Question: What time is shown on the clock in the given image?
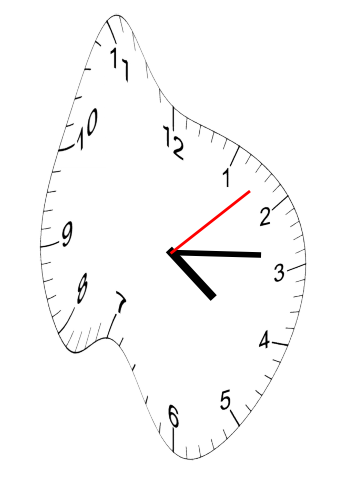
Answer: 04:14:08